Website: apple
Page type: payment
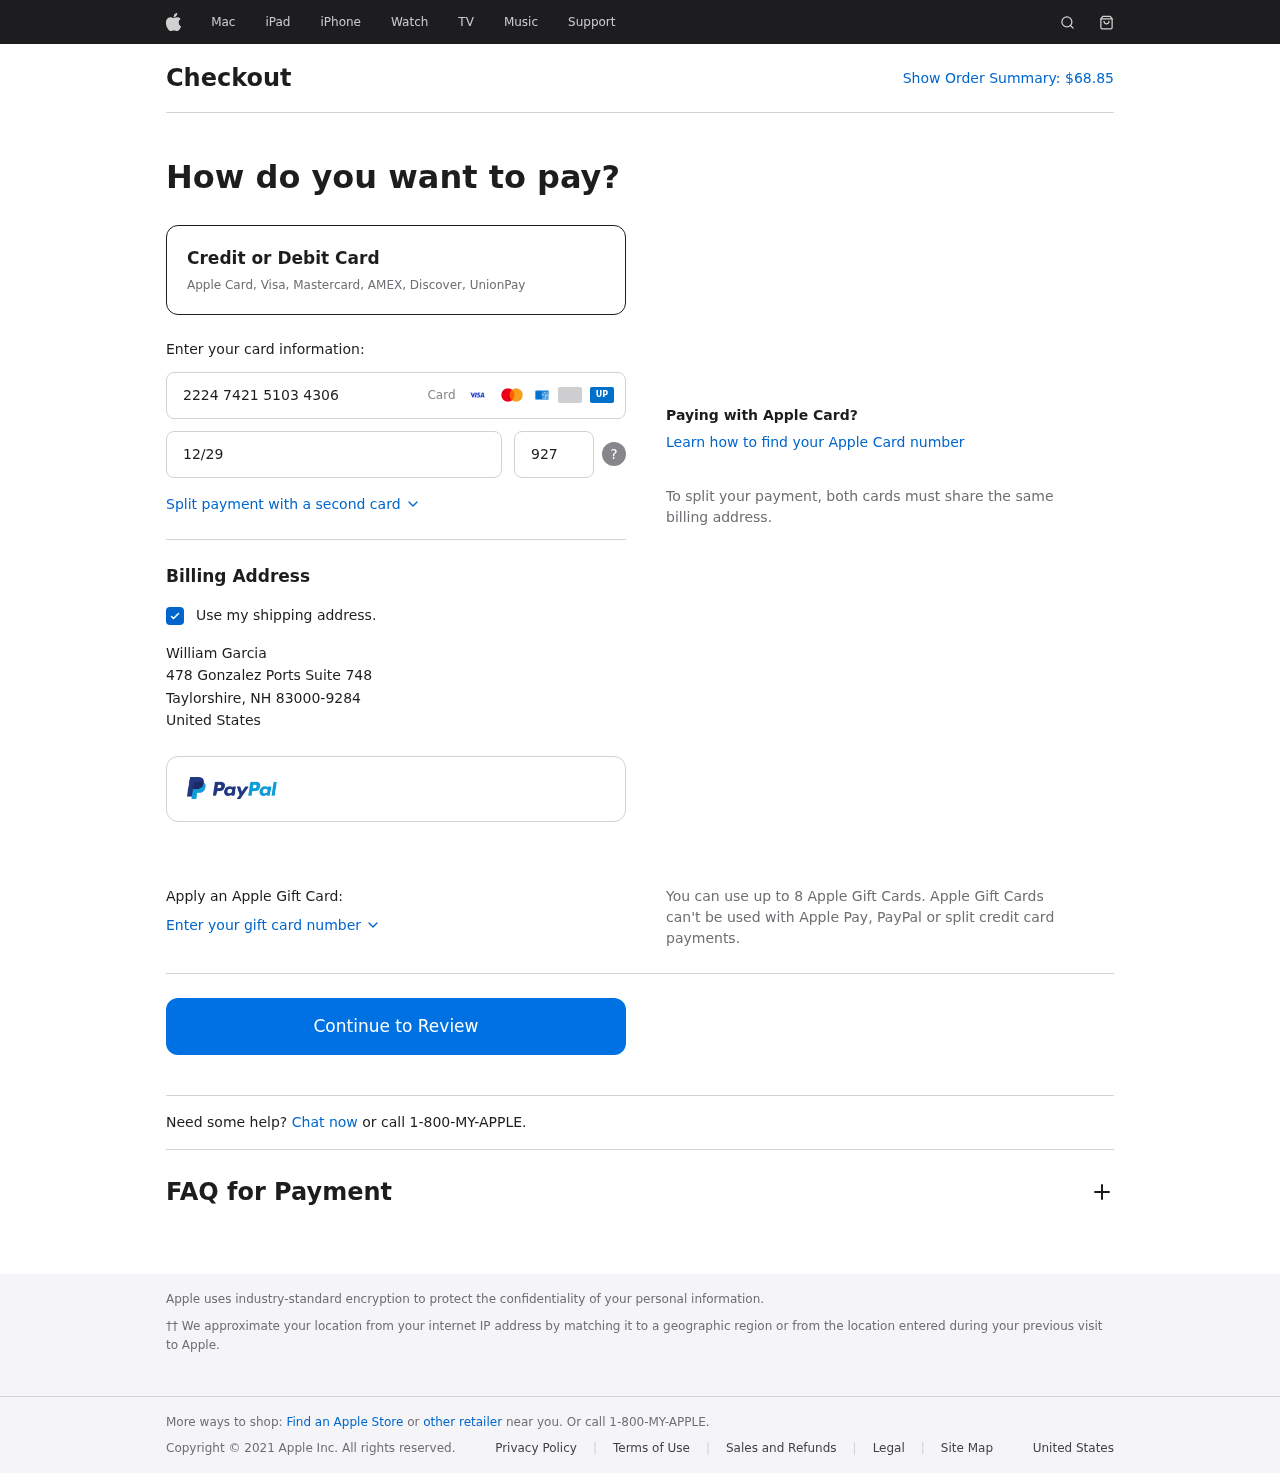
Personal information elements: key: PII_CARD_CVV
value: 927
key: PII_CARD_EXPIRY
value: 12/29
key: PII_CARD_NUMBER
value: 2224 7421 5103 4306
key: PII_CITY
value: Taylorshire
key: PII_COUNTRY
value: United States
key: PII_FULLNAME
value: William Garcia
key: PII_POSTCODE_FULL
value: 83000-9284
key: PII_STATE_ABBR
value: NH
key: PII_STREET
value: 478 Gonzalez Ports Suite 748
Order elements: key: ORDER_TOTAL
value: $68.85